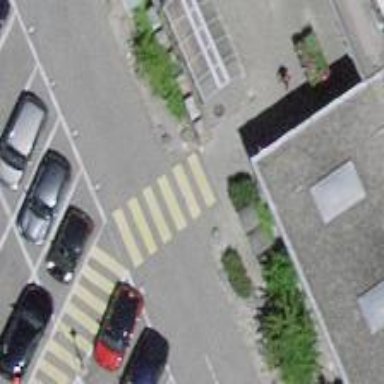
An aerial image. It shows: Unmarked crossing with zebra reference sign on the road.